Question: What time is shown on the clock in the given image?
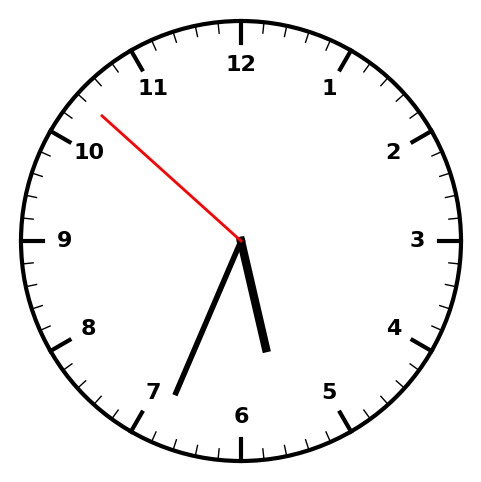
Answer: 05:33:52